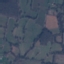
Land use / land cover class: Pasture